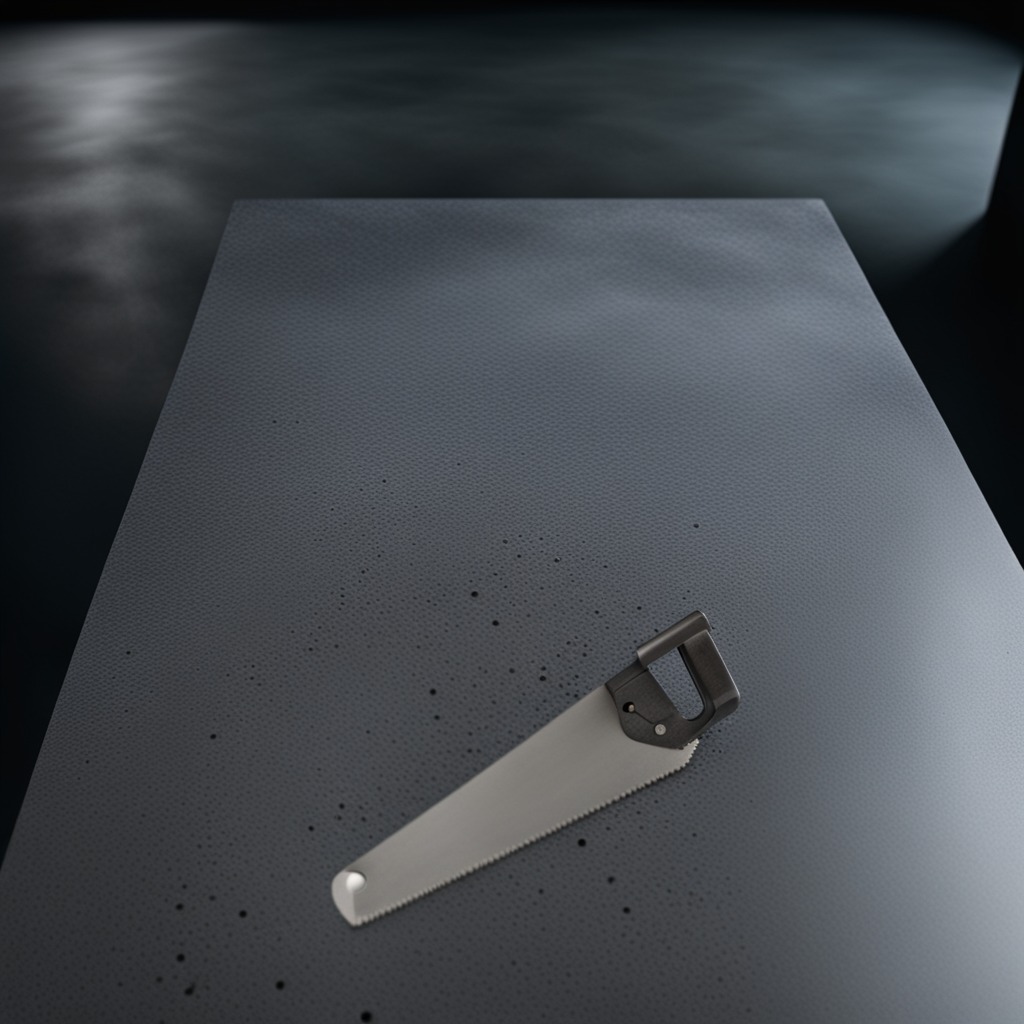
A metal saw is lying on the granite table inside a workshop at night.